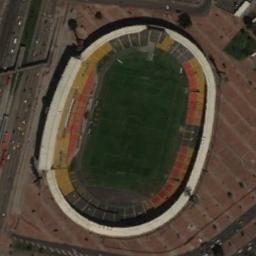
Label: stadium